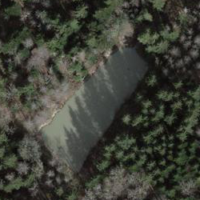
EUNIS habitat code: 44
Species observed at this site:
Scardinius erythrophthalmus